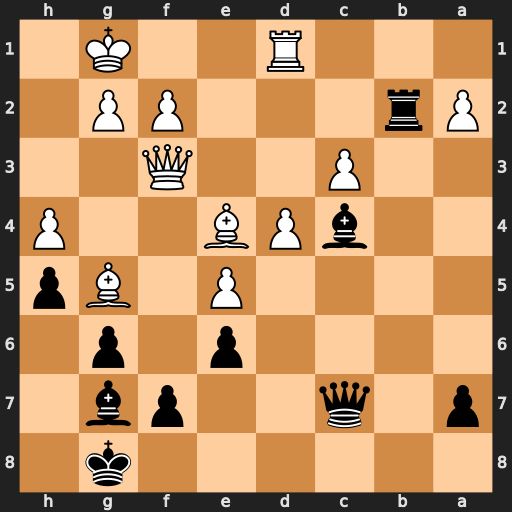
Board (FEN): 6k1/p1q2pb1/4p1p1/4P1Bp/2bPB2P/2P2Q2/Pr3PP1/3R2K1
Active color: b
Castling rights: -
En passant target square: -
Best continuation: Be2 Qf4 Bxd1